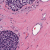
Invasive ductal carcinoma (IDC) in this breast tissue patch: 0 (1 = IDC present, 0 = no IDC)